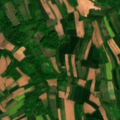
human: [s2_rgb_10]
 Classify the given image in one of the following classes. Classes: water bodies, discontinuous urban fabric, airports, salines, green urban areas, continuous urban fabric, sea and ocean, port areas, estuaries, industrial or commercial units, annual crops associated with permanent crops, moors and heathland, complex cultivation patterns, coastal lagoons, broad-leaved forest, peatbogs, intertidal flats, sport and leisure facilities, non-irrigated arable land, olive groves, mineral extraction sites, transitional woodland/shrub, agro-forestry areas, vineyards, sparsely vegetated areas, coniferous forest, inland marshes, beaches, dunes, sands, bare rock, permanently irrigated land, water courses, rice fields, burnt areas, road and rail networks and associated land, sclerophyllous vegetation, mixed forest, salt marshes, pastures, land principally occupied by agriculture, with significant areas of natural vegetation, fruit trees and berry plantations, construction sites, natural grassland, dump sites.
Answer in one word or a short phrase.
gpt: complex cultivation patterns, land principally occupied by agriculture, with significant areas of natural vegetation, broad-leaved forest